Interaction volume radius: 10 \u00c5
Interaction volume height: 25 \u00c5
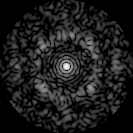
Disorder parameter: 0.739